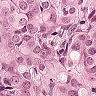
Metastatic tissue present: yes